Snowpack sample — Buffalo Mountain, Silverthorne, Colorado, USA (2/22/26, 2:02 PM MST)
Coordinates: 39.622, -106.113
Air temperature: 33 °F
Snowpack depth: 63 cm
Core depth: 10 cm
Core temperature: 32 °F
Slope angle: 11°, slope face: 116°
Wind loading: low
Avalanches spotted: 0
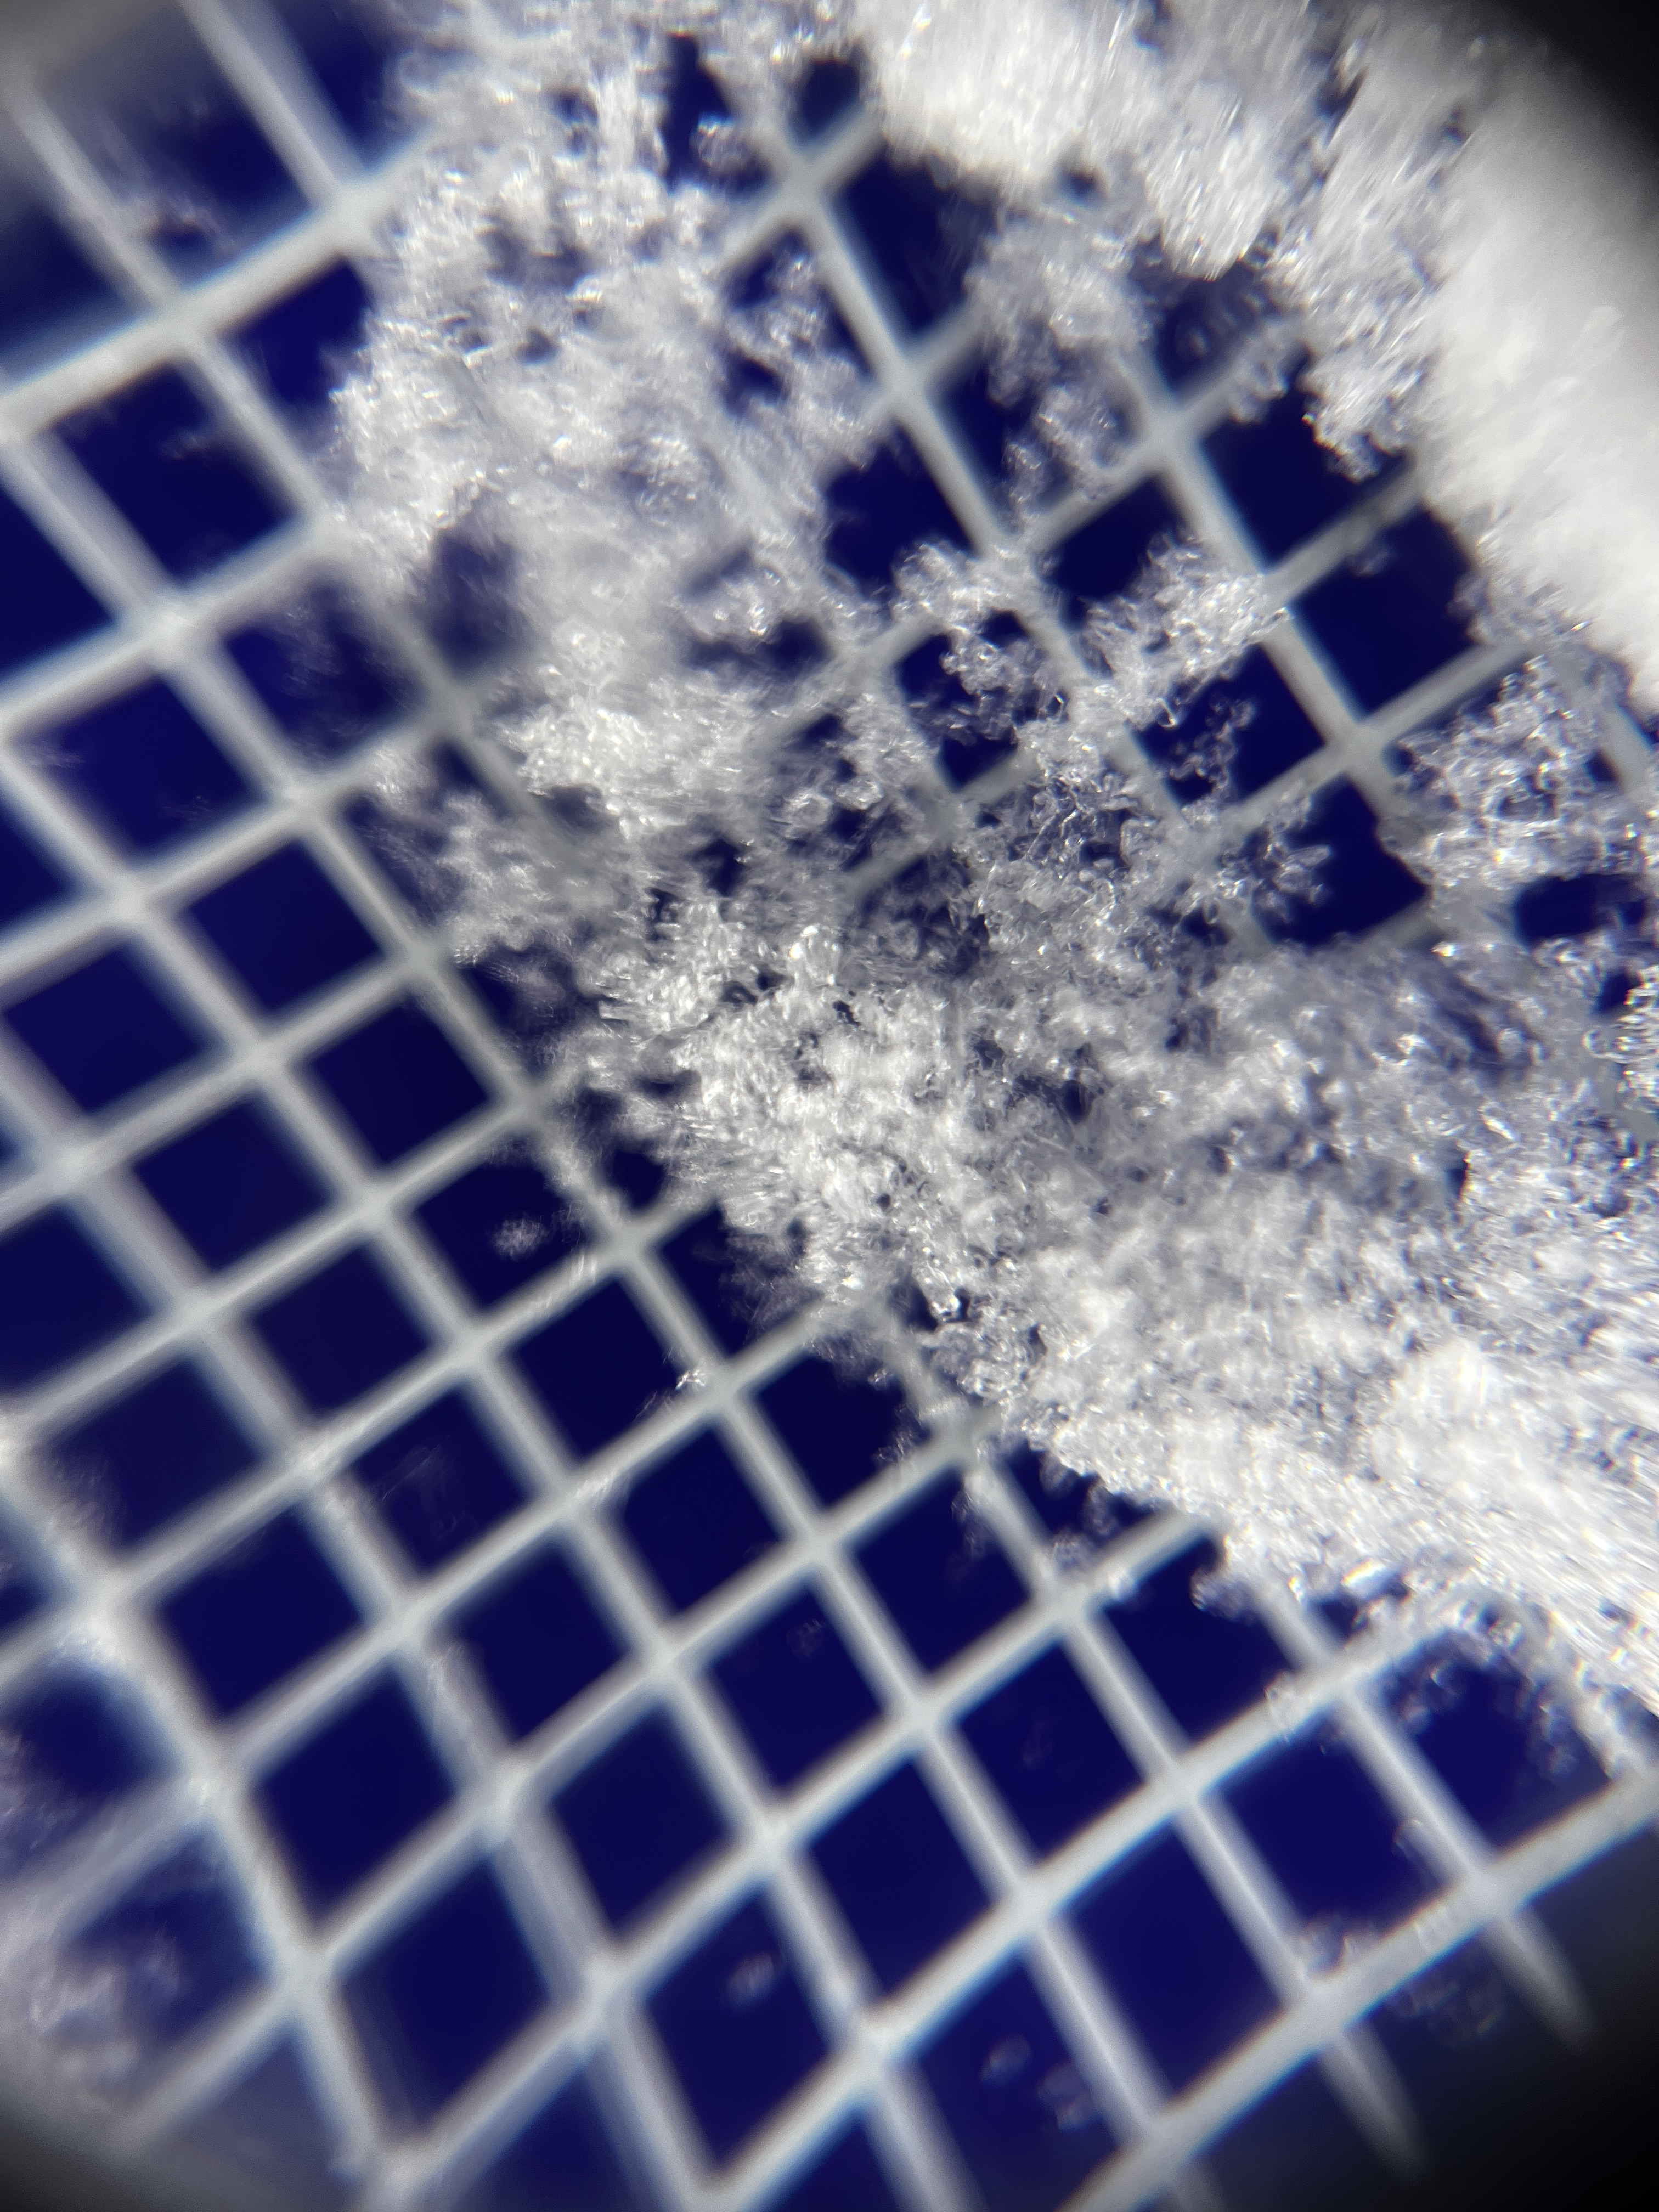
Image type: magnified_profile
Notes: In a firebreak similar to site 1, minimal wind loading with no spotted avalanches (not many faces in view though)